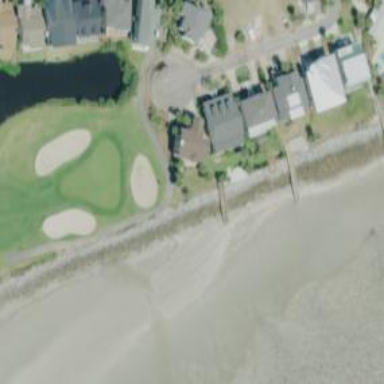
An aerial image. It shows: Golf cartpath that is also road path.